Question: I've set up my local system for working with GitHub how descrided in the "<URL>" How-To.
The key files and the known_hosts have been created, the public key has been added to the GitHub account, and I get the message "Hi ***! You've successfully authenticated, but GitHub does not provide shell access."

But all my attempts to do something, what needs a connection to the server (EDIT: with writing access) -- git clone, git push etc. -- end with an error:
> fatal: The remote end hung up unexpectedly
EDIT:
I can clone, but only via HTTP (<URL>.
EDIT:
'''
***@**** ~/.ssh
$ ssh-add -l
Could not open a connection to your authentication agent.
'''
Although an ssh-agent daemon ('ssh-agent.exe') is running.
Probably that is the problem.
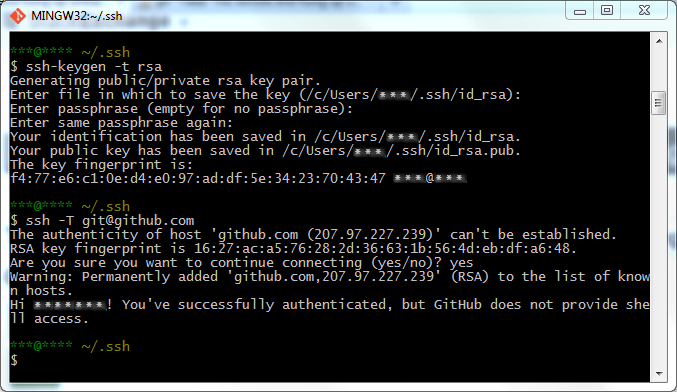
Answer: It works!
I've started the (PuTTY SSH authentication agent) and added my PuTTY private key 'id_rsa.pkk' (exported with (PuTTY Key Generator) from 'id_rsa') to it. Now I can write to my repos.
A small how-to for everyone, who has the same troubles I had:
0) Set up the local system for working with GitHub, how descrided in the "<URL>" How-To.
1) Open , load/import the (OpenSSH) private key 'id_rsa' and save it (button 'Save private key') as 'id_rsa.pkk' (in the same folder, where 'id_rsa' is saved, -- '~/.ssh'). You need this PuTTY variant of the key for PuTTY authentification with and (if you use it) TortoiseGit.

2a) Open (on my computer it's 'C:\Program Files (x86)\PuTTY\pageant.exe') and add the PuTTY private key. Or just open the PuTTY private key file ('id_rsa.pkk') with .
2b) For I had only to set the 'SSH client' ('C:\Program Files (x86)\Gitin\ssh.exe') in the global TrtoiseGit settings.

That's it.
> I've got it working, but I don't have a deep understanding of this
thema and cannot provide a low level explanation of the solution and
the causes of this problem (and e.g why it was working in some clients
and wasn't in some others). So feel free to edit/comment this post, if
you can explain all this better.